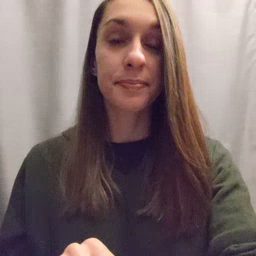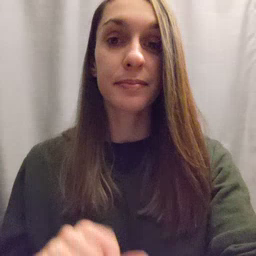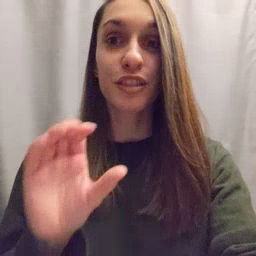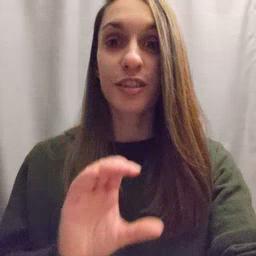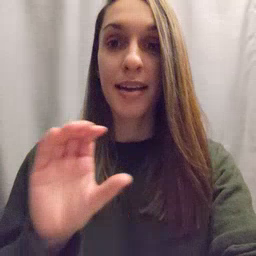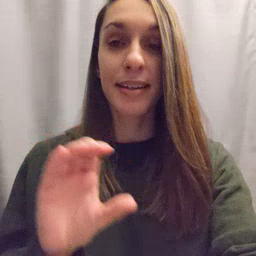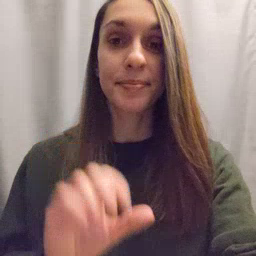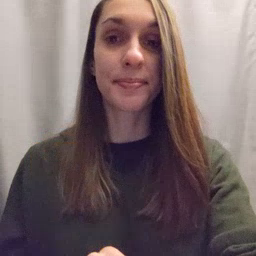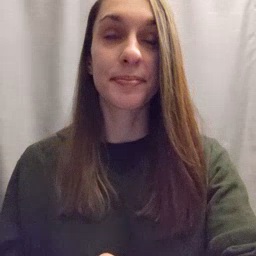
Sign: chocolate